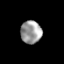
Tissue: prostate
Cell type: T cells
Senescence score: 0.3517
Nuclear area (px): 463
Mean DAPI intensity: 158.246